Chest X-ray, AP view. Patient: 37 years old, sex M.
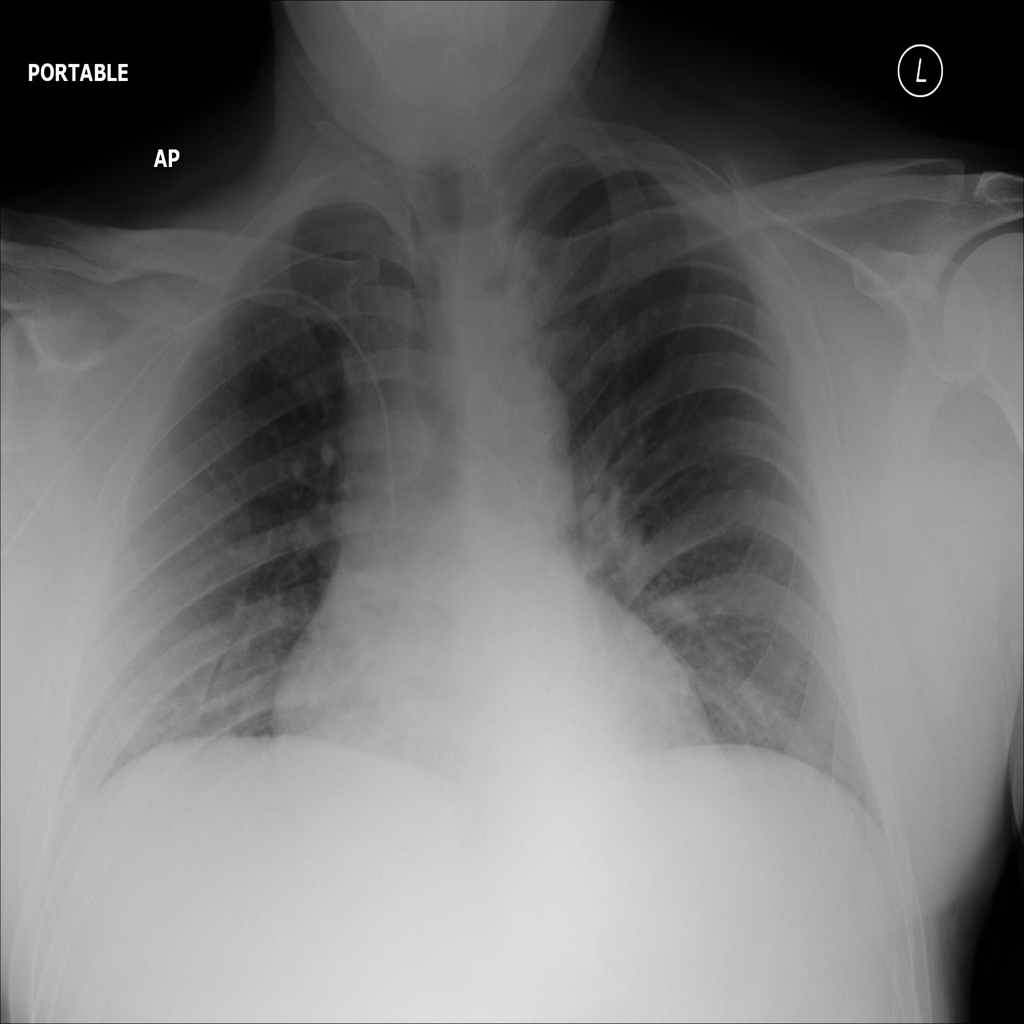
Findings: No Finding